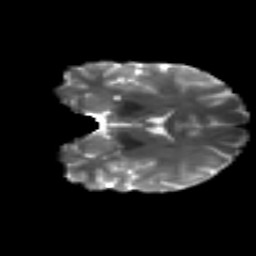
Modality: T2w
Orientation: coronal
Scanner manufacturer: siemens
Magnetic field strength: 3 T
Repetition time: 4.16 s
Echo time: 0.0806 s